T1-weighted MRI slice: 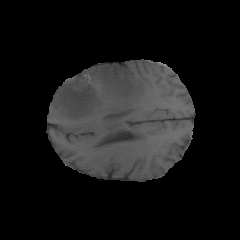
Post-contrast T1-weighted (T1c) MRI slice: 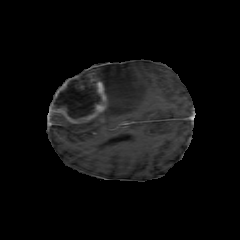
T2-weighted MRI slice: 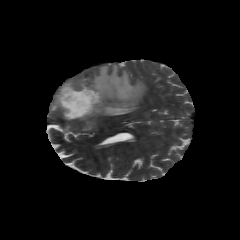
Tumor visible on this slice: yes